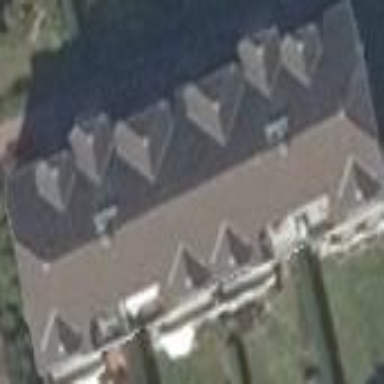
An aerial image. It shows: Half-hipped roof shape on the apartments building.